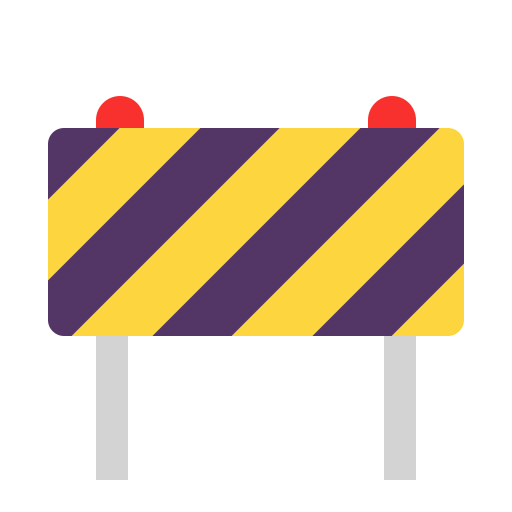
construction flat